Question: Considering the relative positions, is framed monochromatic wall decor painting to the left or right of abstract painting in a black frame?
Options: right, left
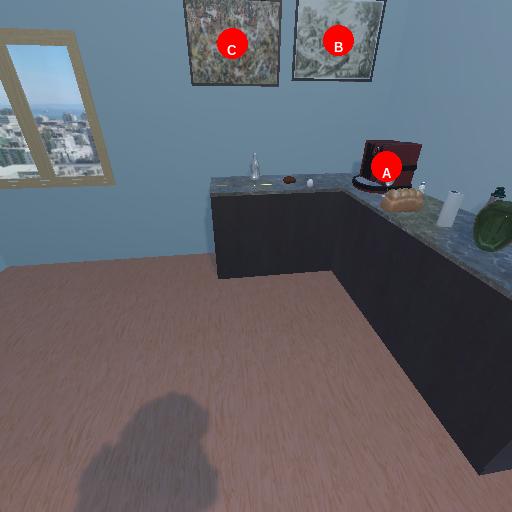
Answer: right